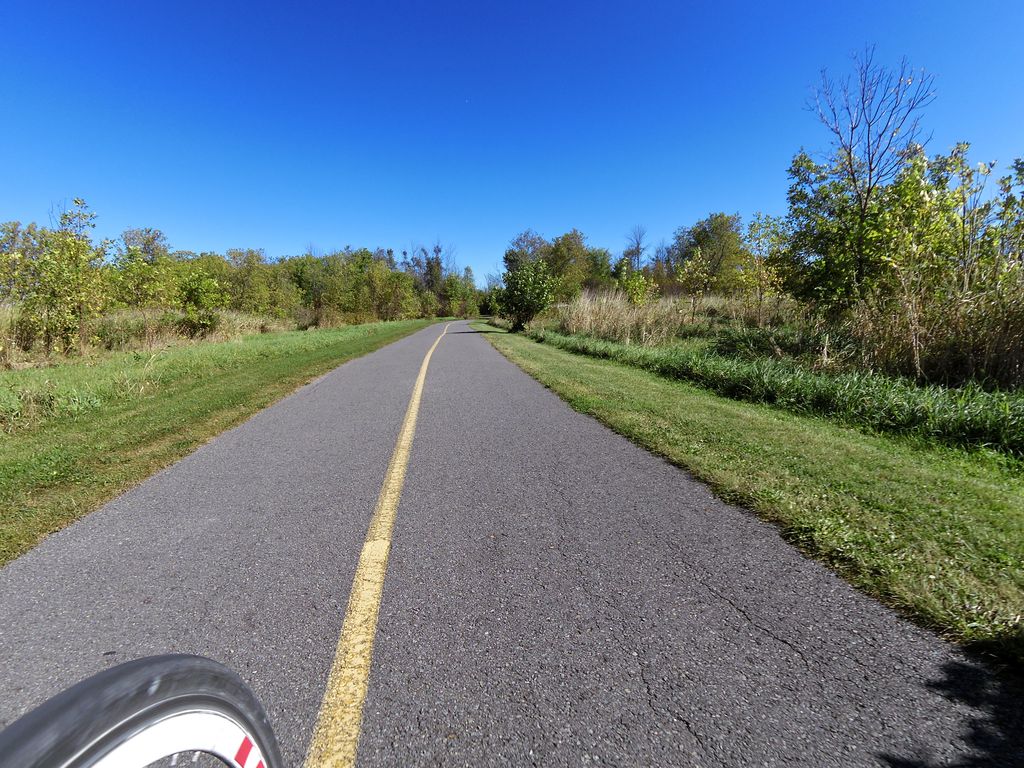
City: ottawa-gatineau